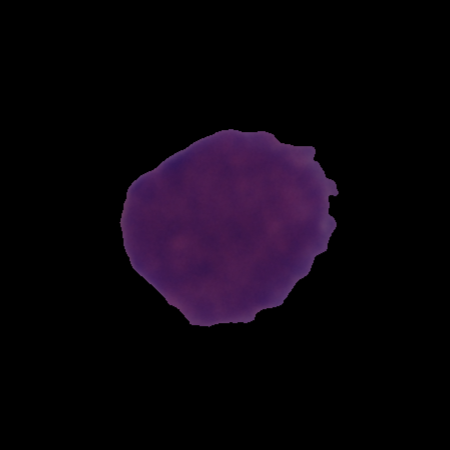
Label: healthy